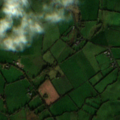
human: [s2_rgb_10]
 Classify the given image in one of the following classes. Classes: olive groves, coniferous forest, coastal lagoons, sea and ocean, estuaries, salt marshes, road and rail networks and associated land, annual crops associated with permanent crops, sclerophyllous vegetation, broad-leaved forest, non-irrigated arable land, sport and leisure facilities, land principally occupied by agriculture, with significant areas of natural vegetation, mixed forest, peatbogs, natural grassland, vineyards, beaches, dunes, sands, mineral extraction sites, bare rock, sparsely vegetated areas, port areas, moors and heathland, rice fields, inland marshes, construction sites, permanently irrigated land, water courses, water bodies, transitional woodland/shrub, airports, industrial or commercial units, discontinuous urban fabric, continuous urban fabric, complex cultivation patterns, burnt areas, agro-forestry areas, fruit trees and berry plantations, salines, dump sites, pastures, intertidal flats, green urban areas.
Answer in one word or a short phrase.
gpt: pastures